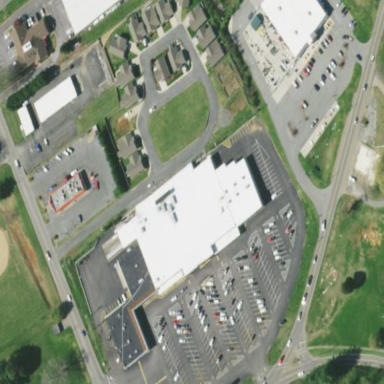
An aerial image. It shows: Retail area.